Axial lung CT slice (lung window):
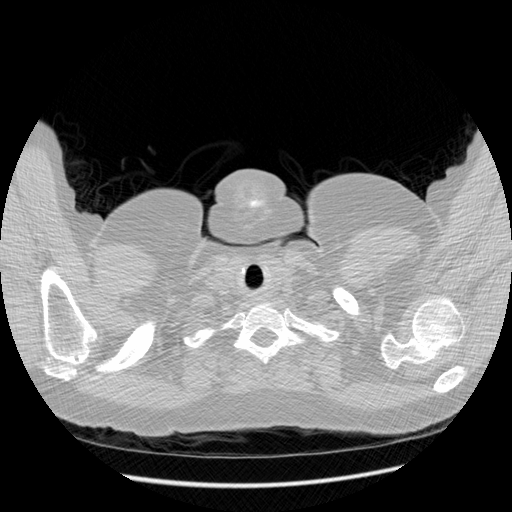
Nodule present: no